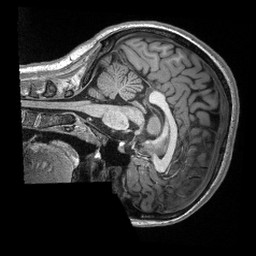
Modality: T1w
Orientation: sagittal
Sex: female
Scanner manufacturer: siemens
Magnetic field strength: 3 T
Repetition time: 2.3 s
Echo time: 0.00308 s